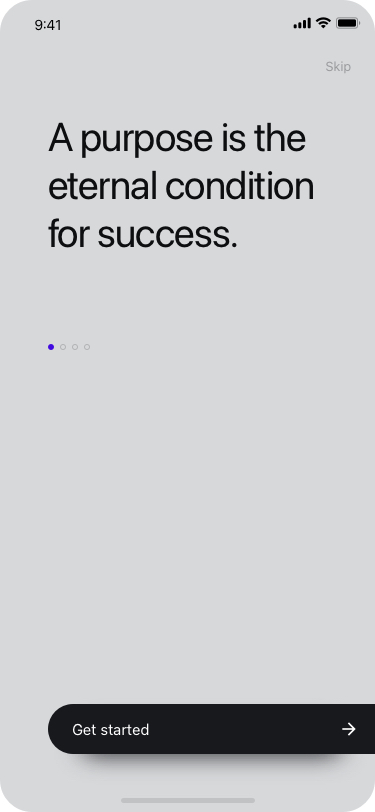
Text in this UI design:
Get started
A purpose is the eternal condition for success.
Skip